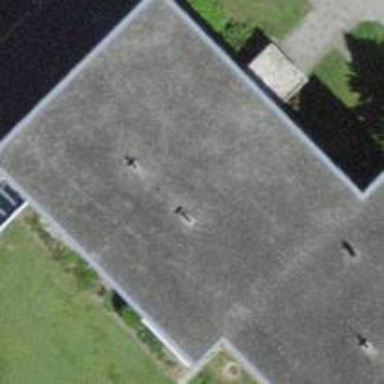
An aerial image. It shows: Flat-roofed residential building.